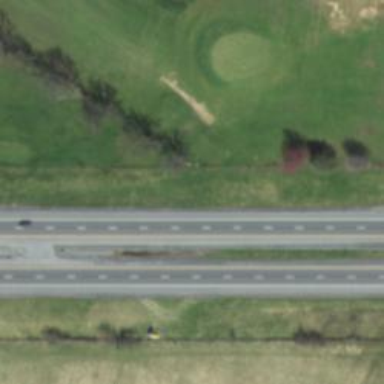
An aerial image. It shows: Grass area designated as golf tee.